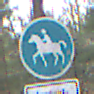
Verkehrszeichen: Reitweg
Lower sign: BesondereFahrzeugeUndTransportgueter6
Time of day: Midday
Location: Outdoor (Nature)
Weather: Overcast
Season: NotSpecified
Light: Natural